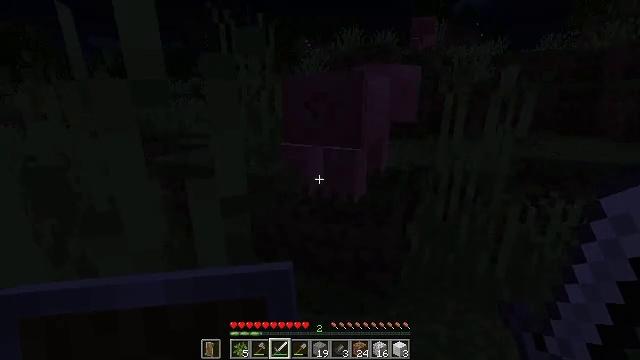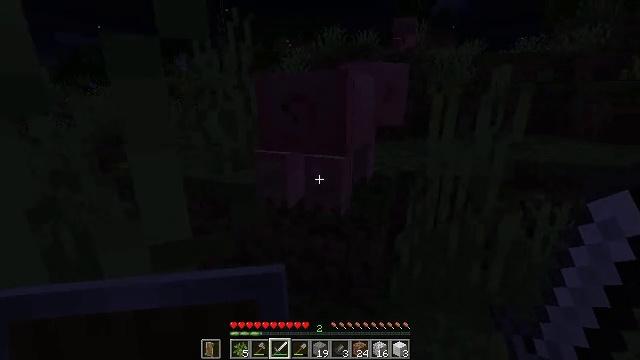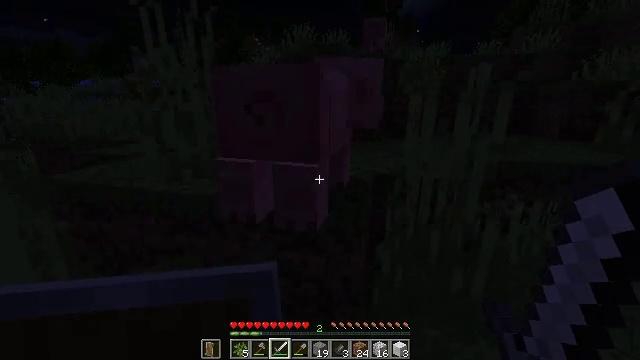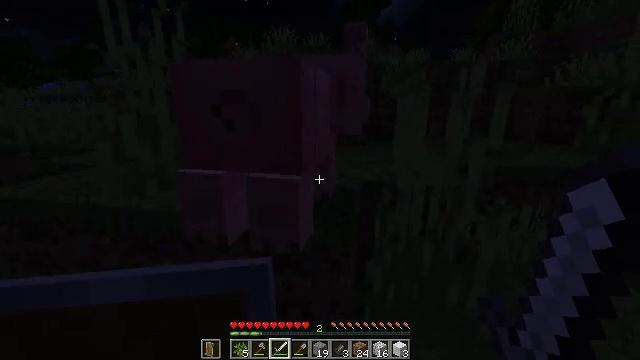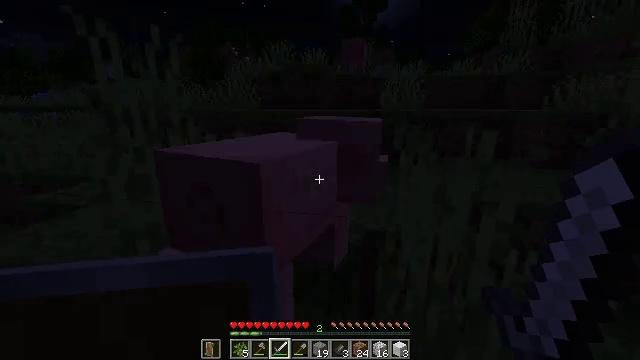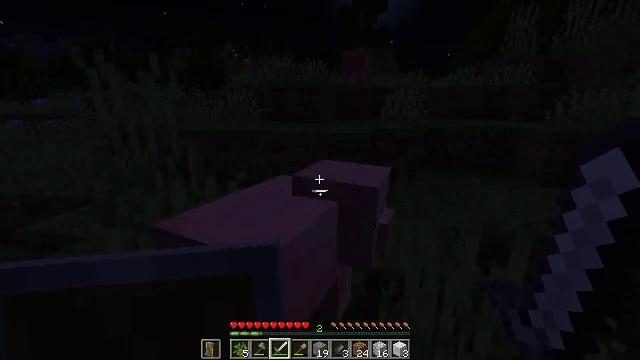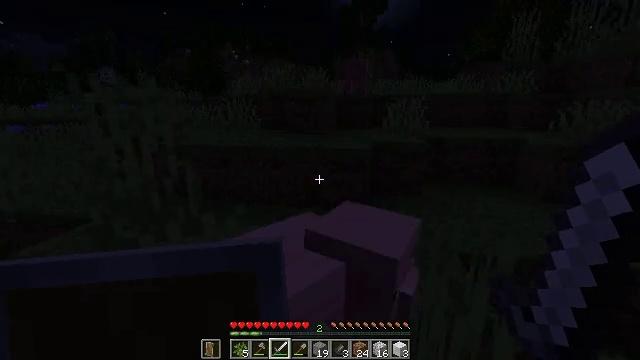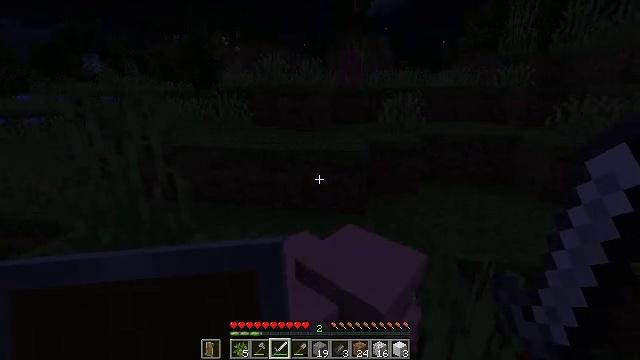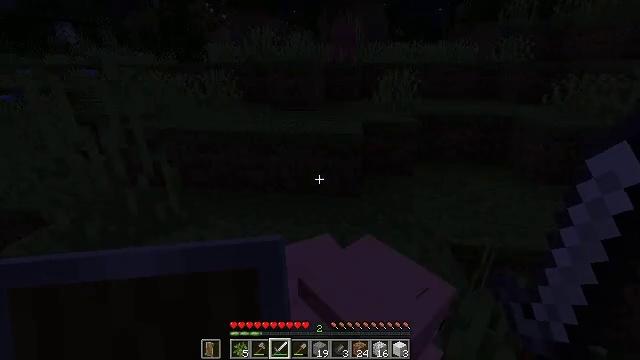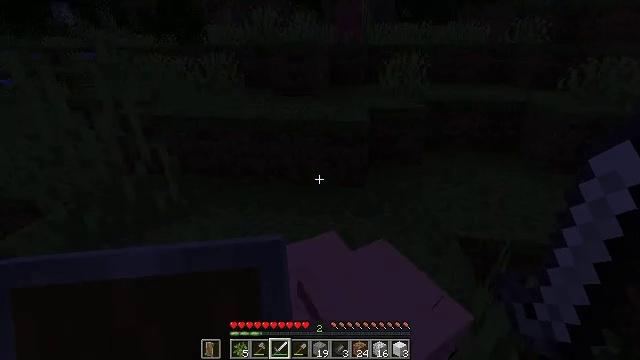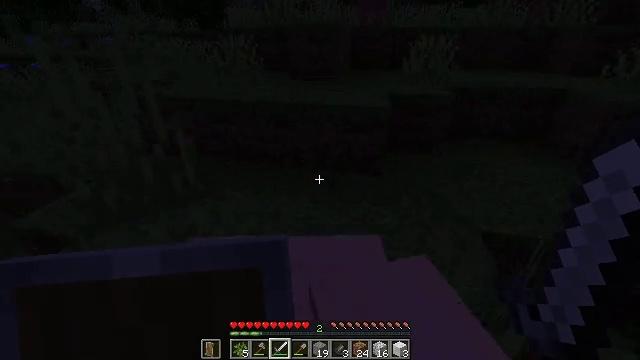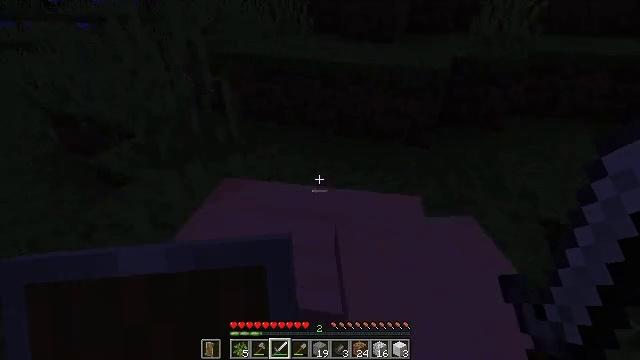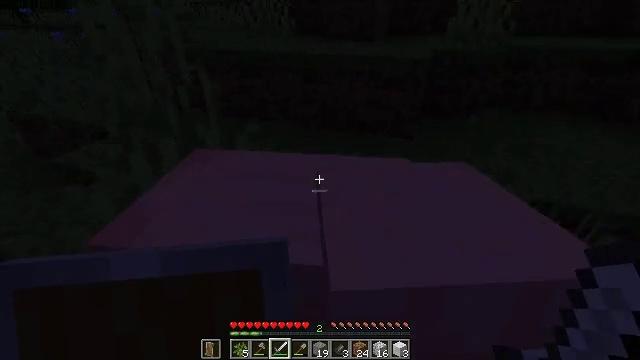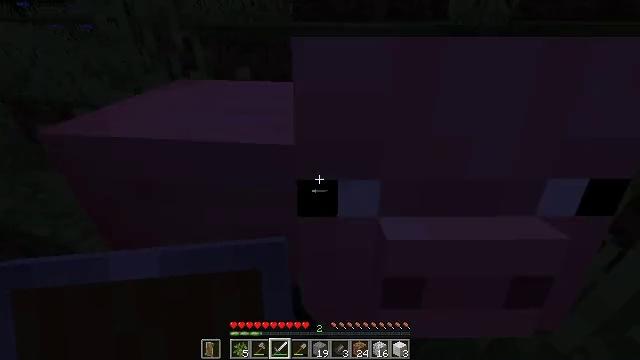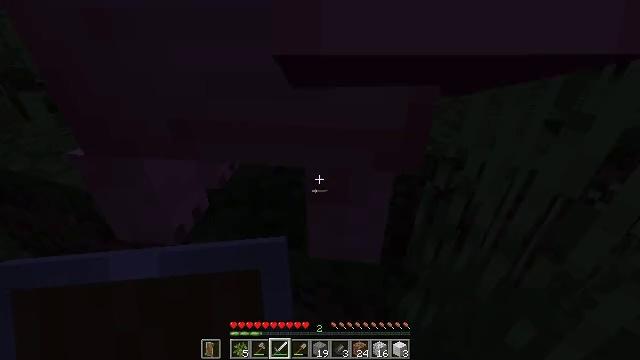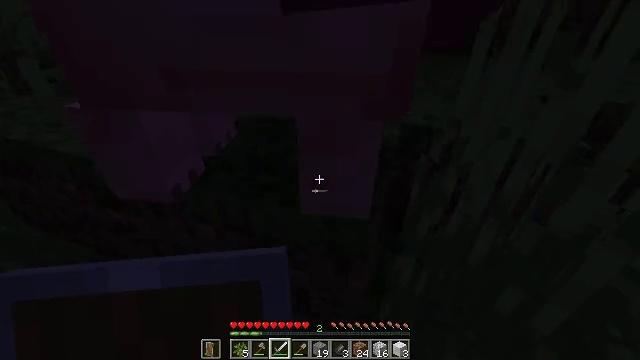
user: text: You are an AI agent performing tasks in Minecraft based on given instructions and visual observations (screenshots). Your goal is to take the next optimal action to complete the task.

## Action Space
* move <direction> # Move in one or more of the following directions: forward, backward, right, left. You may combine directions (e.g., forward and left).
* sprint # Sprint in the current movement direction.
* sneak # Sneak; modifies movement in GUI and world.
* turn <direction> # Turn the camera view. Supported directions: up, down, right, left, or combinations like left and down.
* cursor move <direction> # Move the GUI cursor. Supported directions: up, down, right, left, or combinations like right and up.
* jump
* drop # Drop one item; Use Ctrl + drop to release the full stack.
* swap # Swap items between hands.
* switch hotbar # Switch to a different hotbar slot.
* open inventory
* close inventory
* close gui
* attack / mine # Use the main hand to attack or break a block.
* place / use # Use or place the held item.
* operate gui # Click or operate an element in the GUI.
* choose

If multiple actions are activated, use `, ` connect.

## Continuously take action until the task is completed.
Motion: motion action
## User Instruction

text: Hunt a pig.
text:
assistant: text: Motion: move forward, turn right
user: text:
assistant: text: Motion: move forward, turn right
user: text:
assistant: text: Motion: move forward, turn right, jump
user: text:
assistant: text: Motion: move forward, jump
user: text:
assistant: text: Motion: move forward, jump
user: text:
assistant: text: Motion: move forward, jump
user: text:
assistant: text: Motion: turn right and down
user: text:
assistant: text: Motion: turn right and down
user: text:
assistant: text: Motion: turn down
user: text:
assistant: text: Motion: turn left and down
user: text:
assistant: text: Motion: turn left and down, attack / mine
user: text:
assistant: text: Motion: turn right and up, attack / mine
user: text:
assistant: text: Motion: attack / mine
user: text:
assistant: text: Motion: attack / mine
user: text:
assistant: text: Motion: turn down
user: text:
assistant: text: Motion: no_op
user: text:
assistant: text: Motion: no_op
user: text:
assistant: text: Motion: no_op
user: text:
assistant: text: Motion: no_op
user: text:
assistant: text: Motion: turn right
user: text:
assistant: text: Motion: no_op
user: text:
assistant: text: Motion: no_op
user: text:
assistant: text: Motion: no_op
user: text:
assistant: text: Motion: no_op
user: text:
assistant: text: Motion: turn up
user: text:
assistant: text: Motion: turn up
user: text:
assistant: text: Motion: turn left and up
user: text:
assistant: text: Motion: turn left and up
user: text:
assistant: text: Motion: turn left and up
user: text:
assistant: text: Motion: no_op